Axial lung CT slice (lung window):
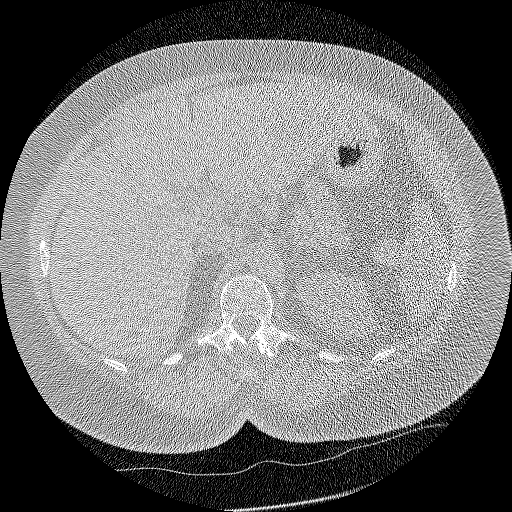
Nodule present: no